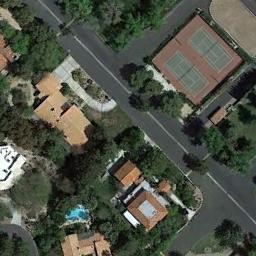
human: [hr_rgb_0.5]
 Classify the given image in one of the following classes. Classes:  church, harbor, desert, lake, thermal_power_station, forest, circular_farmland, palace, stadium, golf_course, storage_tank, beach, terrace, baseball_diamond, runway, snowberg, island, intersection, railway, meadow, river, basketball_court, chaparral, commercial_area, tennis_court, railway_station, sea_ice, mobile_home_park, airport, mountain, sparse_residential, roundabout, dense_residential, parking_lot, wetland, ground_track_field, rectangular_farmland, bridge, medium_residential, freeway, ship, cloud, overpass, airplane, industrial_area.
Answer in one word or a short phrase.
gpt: tennis_court